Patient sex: F
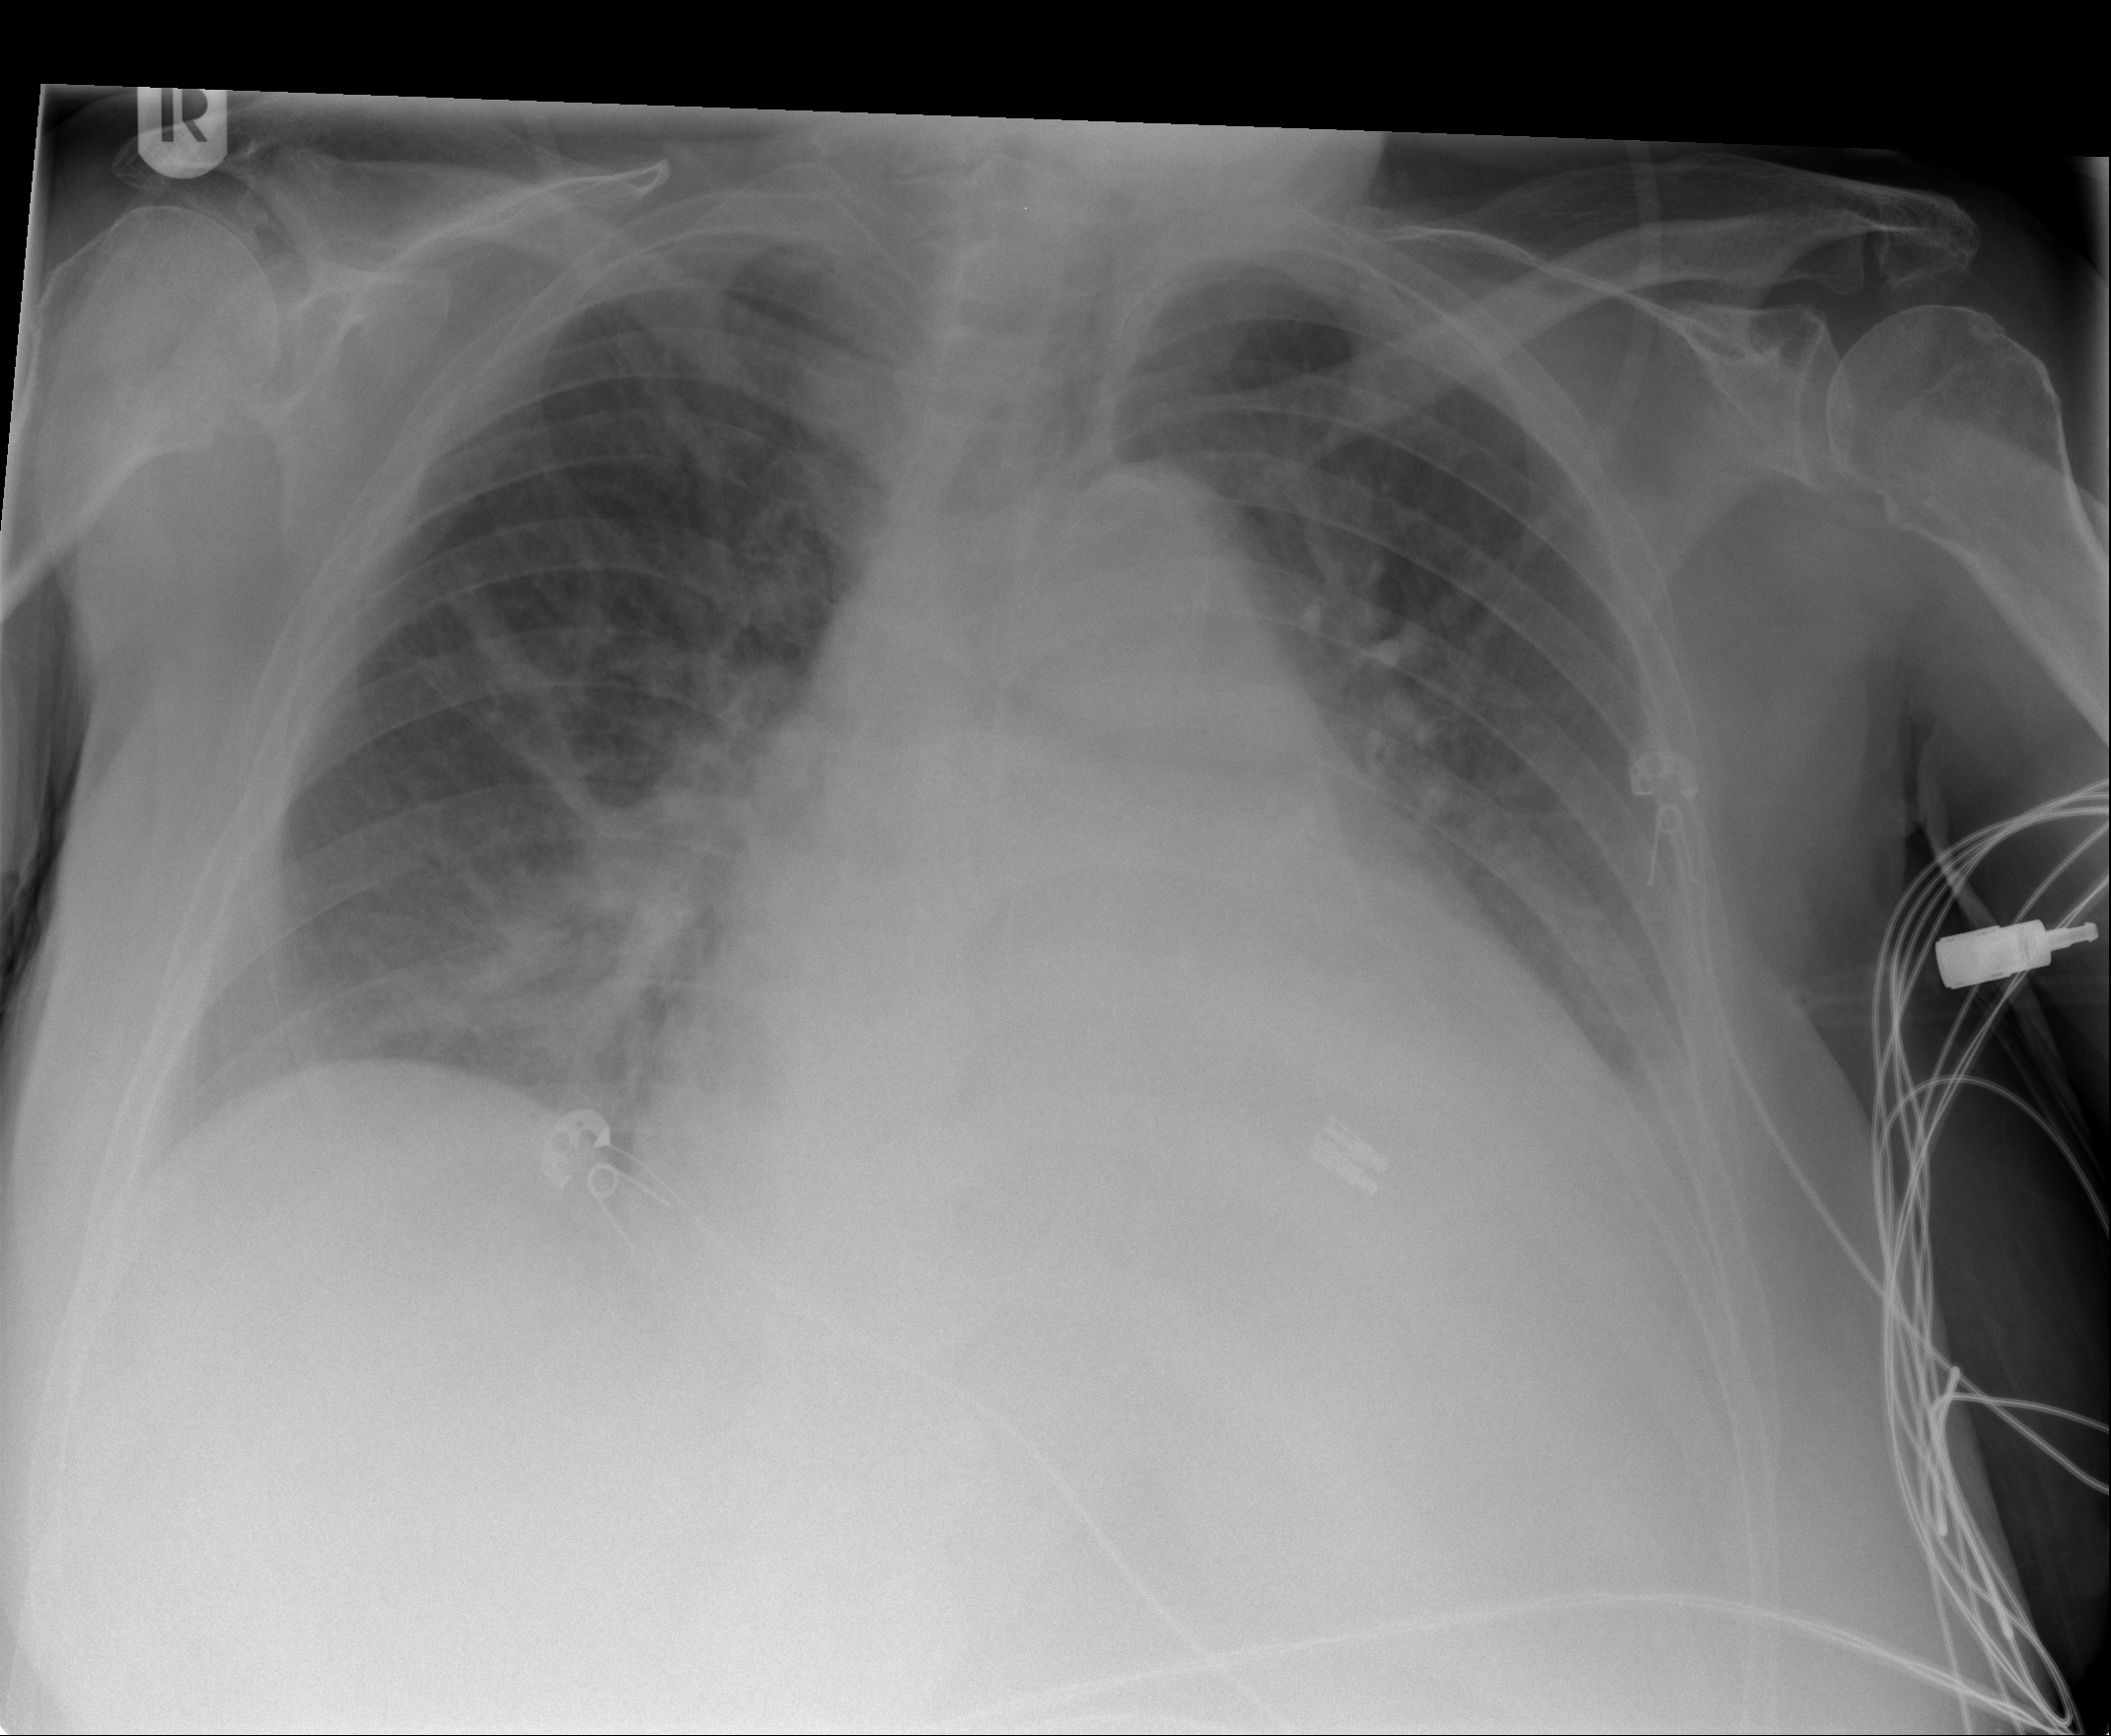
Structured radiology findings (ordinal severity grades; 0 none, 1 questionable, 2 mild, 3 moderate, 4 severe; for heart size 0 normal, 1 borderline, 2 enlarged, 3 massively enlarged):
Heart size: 3
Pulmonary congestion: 2
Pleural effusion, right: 2
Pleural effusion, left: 2
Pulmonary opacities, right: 2
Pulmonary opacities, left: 2
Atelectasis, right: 2
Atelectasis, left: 2